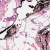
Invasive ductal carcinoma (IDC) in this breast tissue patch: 0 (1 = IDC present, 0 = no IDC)